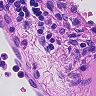
Metastatic tissue present: no